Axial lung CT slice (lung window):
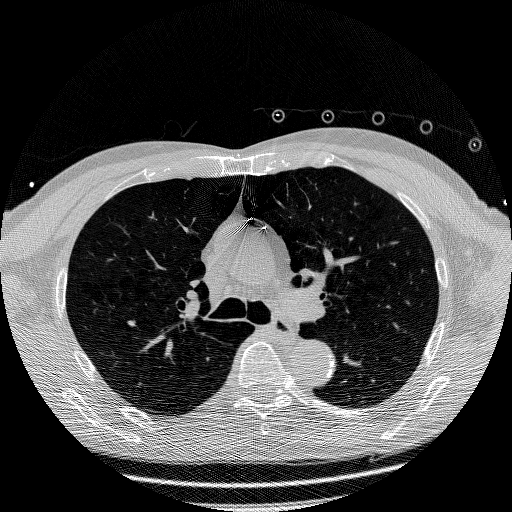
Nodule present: no